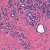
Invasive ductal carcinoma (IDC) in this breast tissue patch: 0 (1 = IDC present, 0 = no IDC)